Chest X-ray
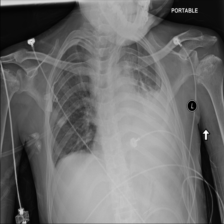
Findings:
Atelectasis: positive
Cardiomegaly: negative
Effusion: negative
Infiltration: negative
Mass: negative
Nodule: negative
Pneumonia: negative
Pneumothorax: negative
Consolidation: positive
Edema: negative
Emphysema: negative
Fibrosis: negative
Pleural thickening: negative
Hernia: negative